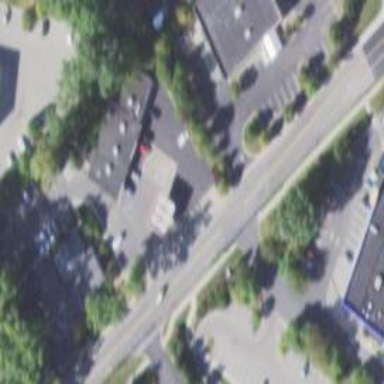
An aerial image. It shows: Fuel station.